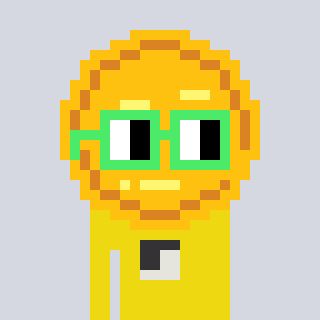
a pixel art character with square light green glasses, a medal-shaped head and a yellow-colored body on a cool background